Field crop: maize
Growth stage: 2
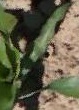
Species: maize